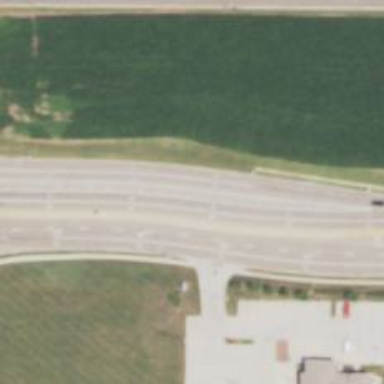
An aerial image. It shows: Road marking featuring gore chevron.